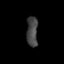
Tissue: skin
Cell type: Epithelial cells
Senescence score: 0.2773
Nuclear area (px): 331
Mean DAPI intensity: 68.423